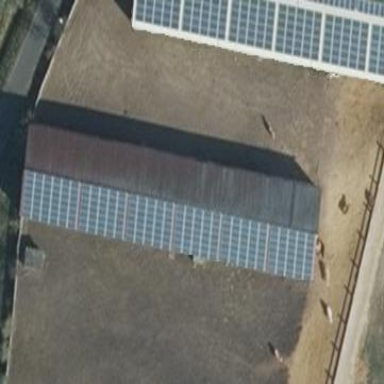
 generating electricity through photovoltaic methods."